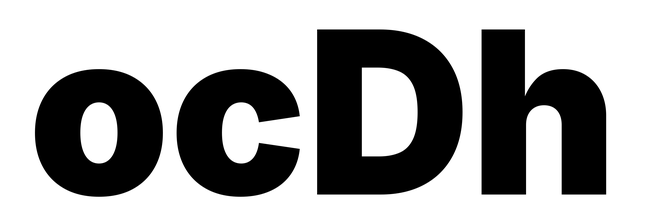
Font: Inter_Black